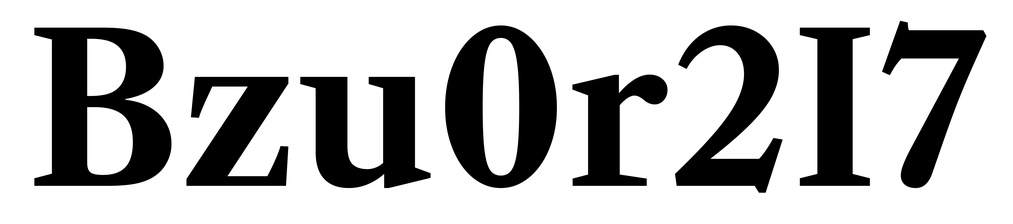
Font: LibreCaslonText_Bold